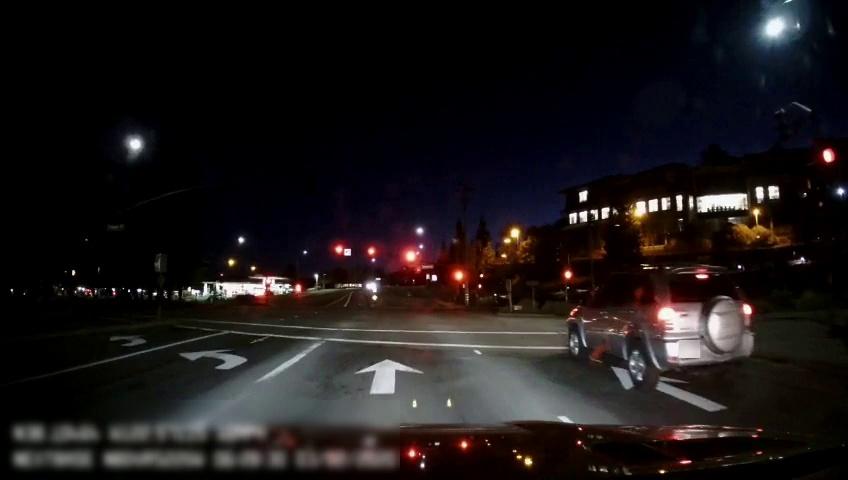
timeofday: Night
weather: Cloudy
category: Drivable Space
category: Vehicles | SUV
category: Lanes | Current Lane
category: Lanes | Current Lane
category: Lanes | Alternate Lane
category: Lanes | Opposite Lane
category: Lanes | Opposite Lane
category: Traffic | Lights
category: Traffic | Lights
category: Traffic | Lights
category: Traffic | Lights
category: Traffic | Lights
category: Traffic | Lights
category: Traffic | Lights